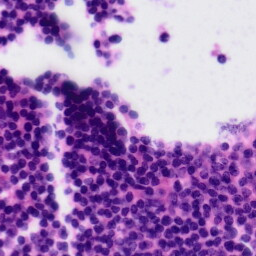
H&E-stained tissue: Tonsil